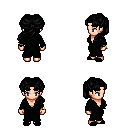
a pixel art fantasy rpg character, female body template, human, light skin, gray robe, metal pants, black princess hairstyle, bracelets, black slippers, four views (front, back, left, right), 2x2 character sprite sheet, small pixel art, hard edges, no anti-aliasing